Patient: sex M, age 47
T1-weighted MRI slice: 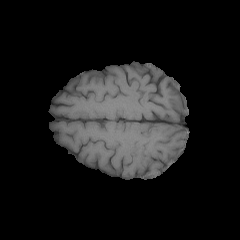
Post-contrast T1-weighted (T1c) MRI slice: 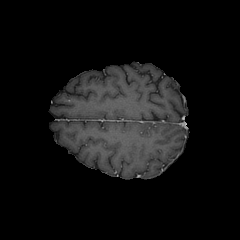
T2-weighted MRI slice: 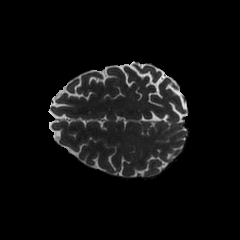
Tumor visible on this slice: no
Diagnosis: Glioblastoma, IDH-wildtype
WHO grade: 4